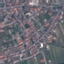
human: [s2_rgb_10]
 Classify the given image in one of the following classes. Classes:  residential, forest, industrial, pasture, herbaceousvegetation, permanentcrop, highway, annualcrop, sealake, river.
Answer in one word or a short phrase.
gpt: Residential